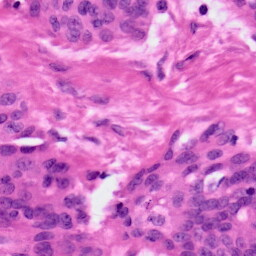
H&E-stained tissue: Ovarian